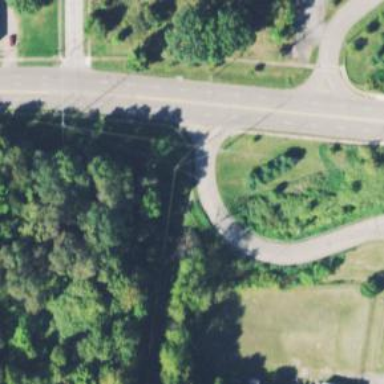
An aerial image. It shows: Secondary link road.